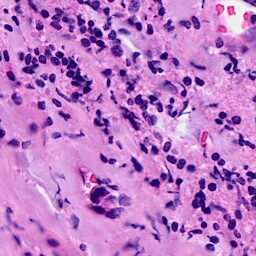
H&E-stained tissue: Breast